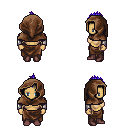
a pixel art fantasy rpg character, female body template, human, tanned skin, steel arm armor, robe skirt, blue mohawk hairstyle, cloth hood, maroon shoes, four views (front, back, left, right), 2x2 character sprite sheet, small pixel art, hard edges, no anti-aliasing